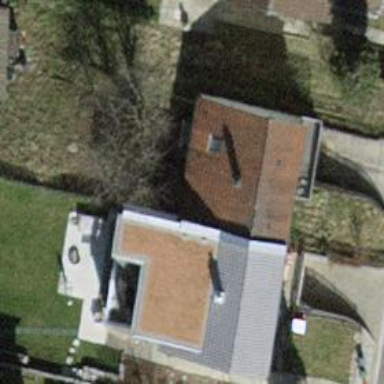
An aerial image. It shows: Semidetached house.